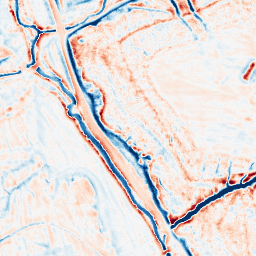
Category: edge_preserving
Decomposition family: bilateral
Decomposition parameters: d: 15
sigma_color: 50
sigma_space: 100
Upsampling method: quartic
Upsampling parameters: scale: 4
Upsampling scale: 4